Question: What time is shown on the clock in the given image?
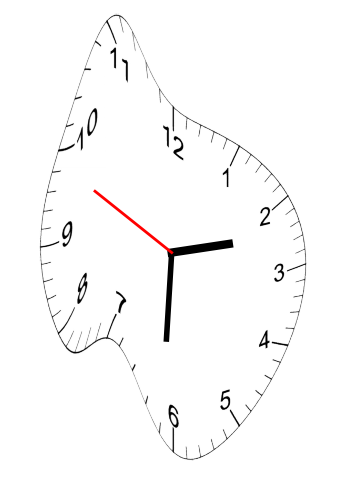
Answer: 02:30:49